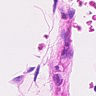
Metastatic tissue present: no